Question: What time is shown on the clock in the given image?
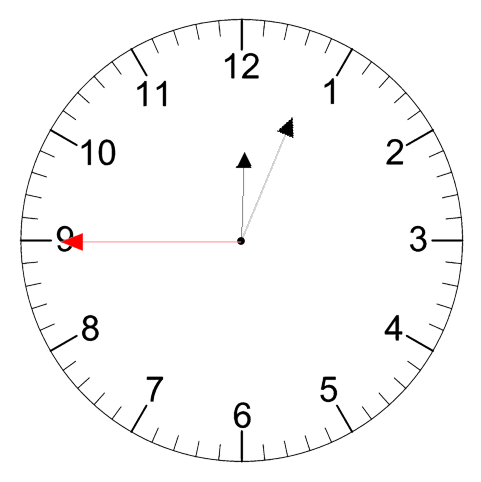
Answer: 12:03:45